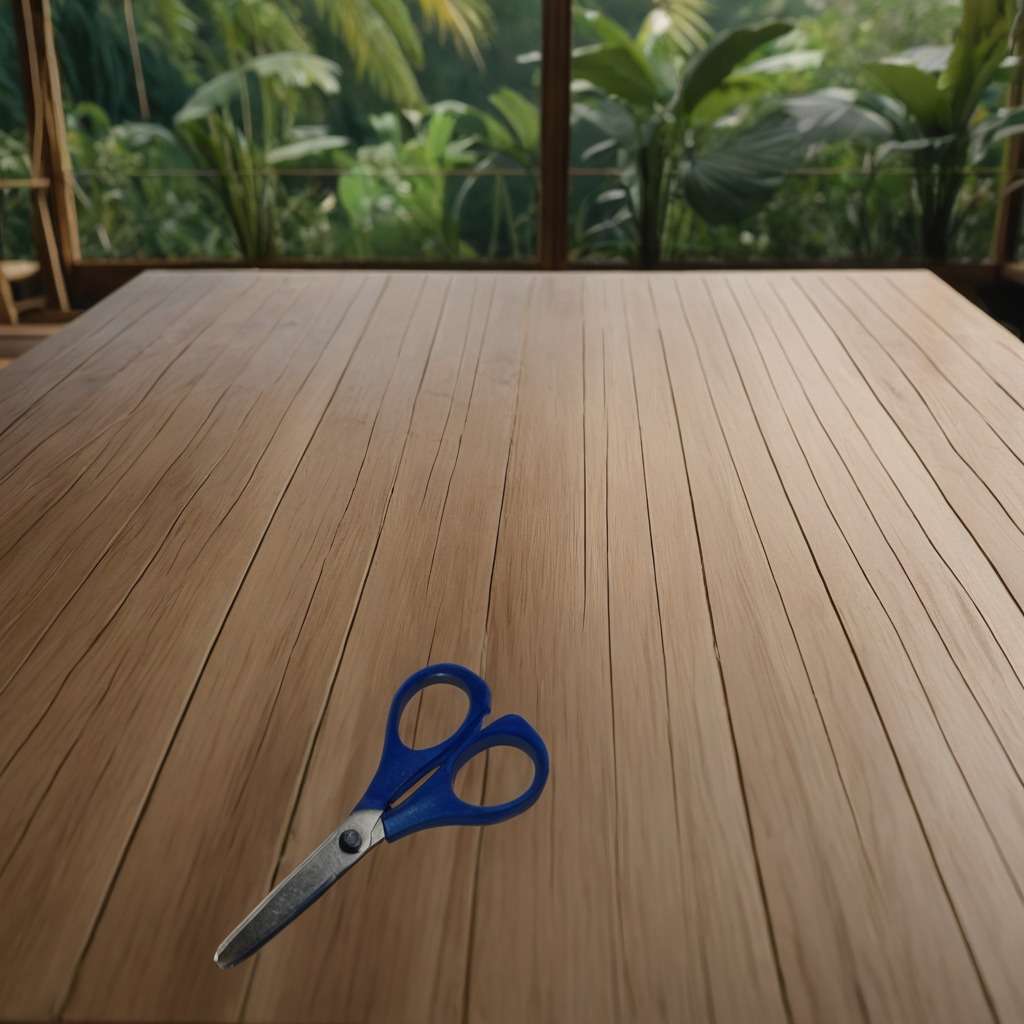
A scissor lies on the wooden table inside a jungle field workshop tent.